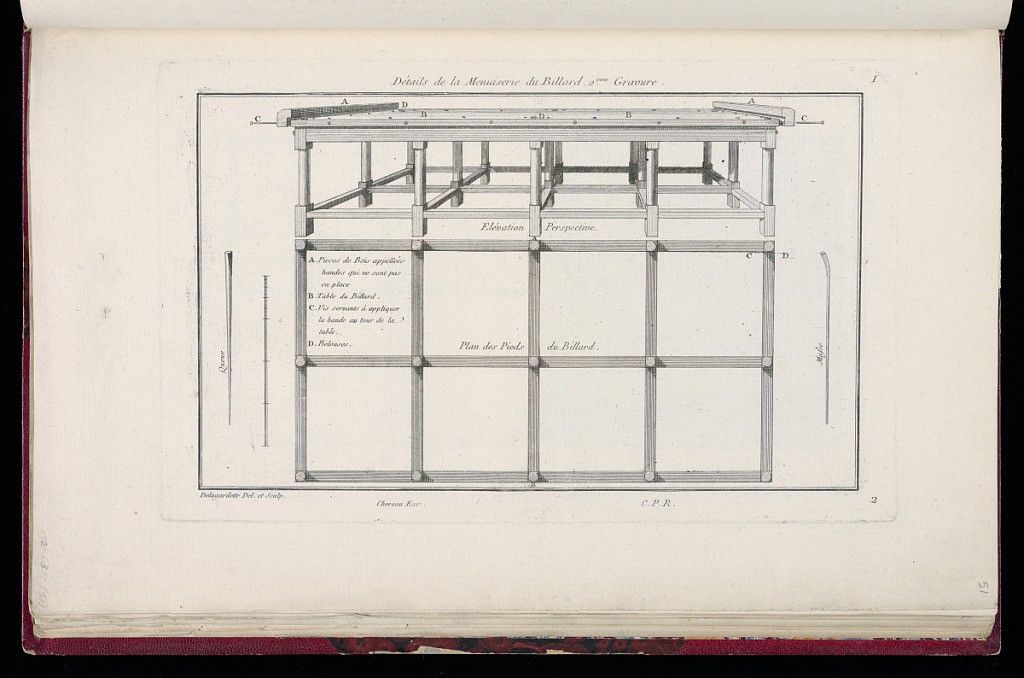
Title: Détails de la Menuiserie du Billard
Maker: Pierre Claude Delagardette, French, 1745 - 1792
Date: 1775-1788
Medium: Etching on off-white laid paper
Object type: Print
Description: Details and plan for the carpentry of the billiard table represented in 1921-6-331-50. The plate is signed and numbered.